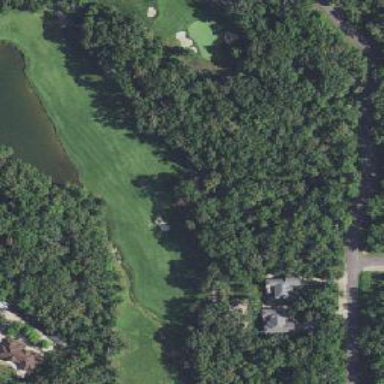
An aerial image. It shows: Grassy area designated as golf fairway.